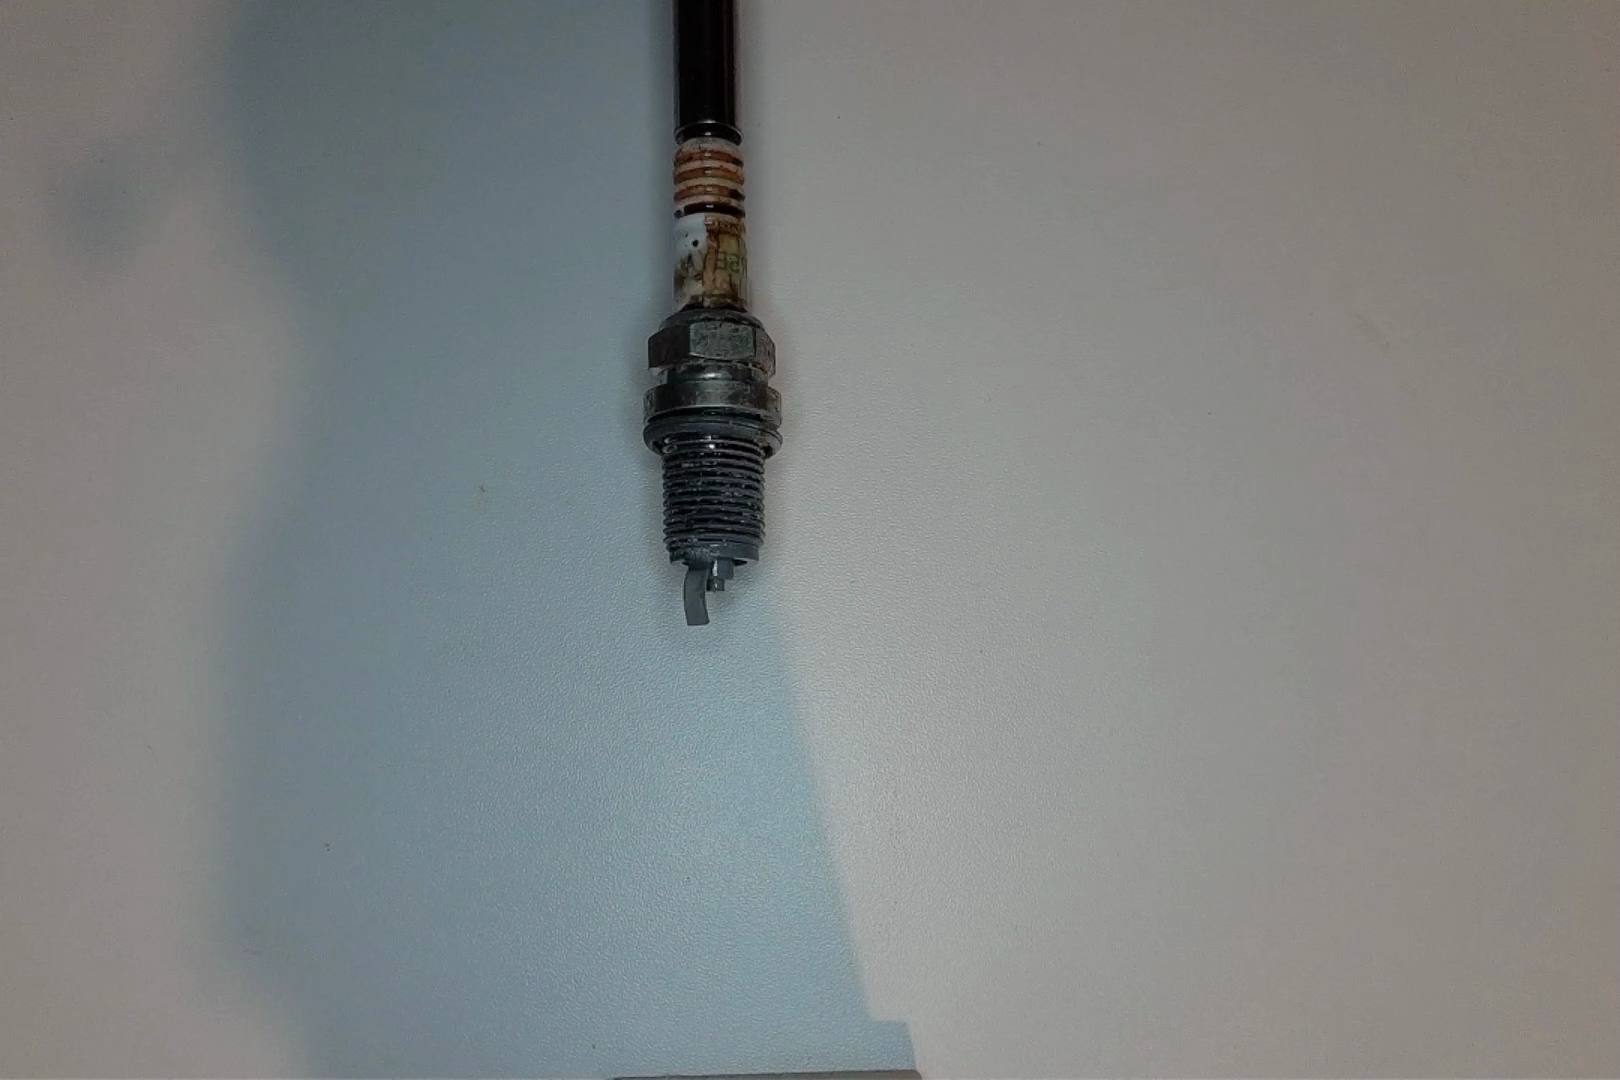
Label: anomaly